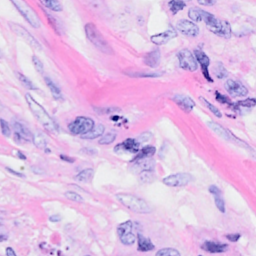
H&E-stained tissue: Breast